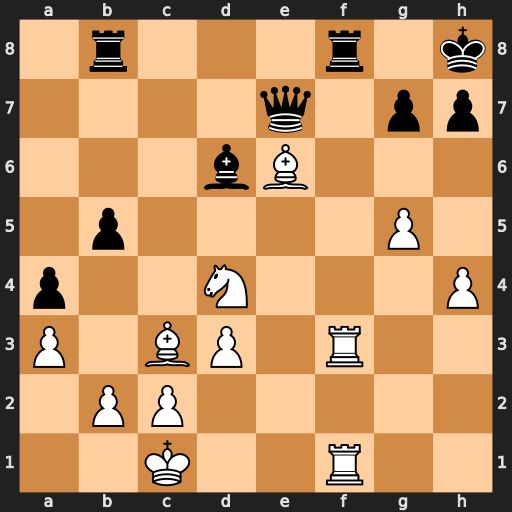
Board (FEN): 1r3r1k/4q1pp/3bB3/1p4P1/p2N3P/P1BP1R2/1PP5/2K2R2
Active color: w
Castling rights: -
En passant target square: -
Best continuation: Rxf8+ Rxf8 Rxf8+ Qxf8 Nf5